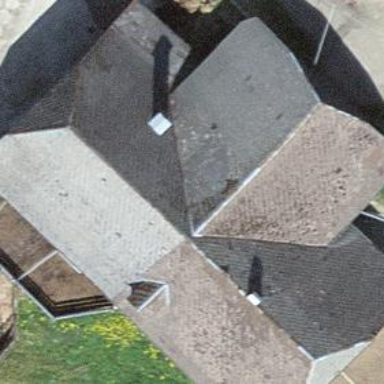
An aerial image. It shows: Farm building.